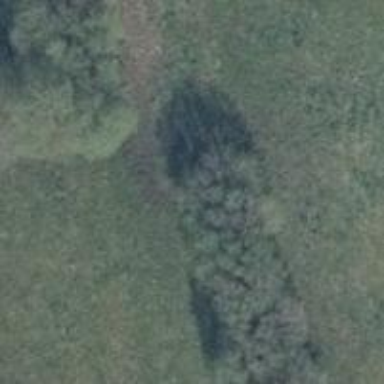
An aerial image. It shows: Row of needle-leaved trees.